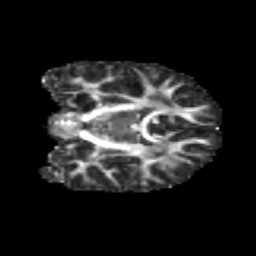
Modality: FA
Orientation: coronal
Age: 11
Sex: male
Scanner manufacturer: siemens
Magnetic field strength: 3 T
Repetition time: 3.8 s
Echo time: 0.07 s